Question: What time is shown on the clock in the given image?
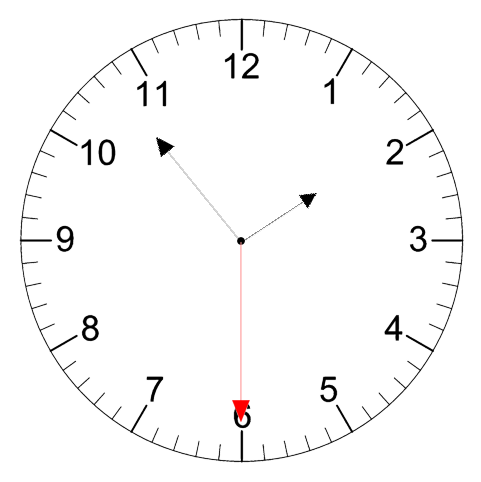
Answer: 01:53:30